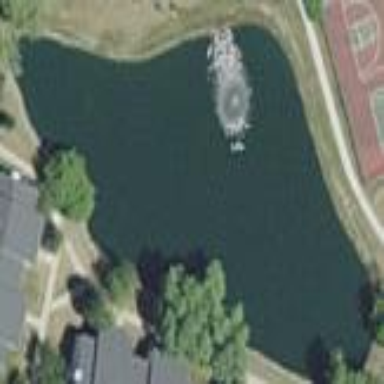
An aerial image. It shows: Pond surrounded by basin.